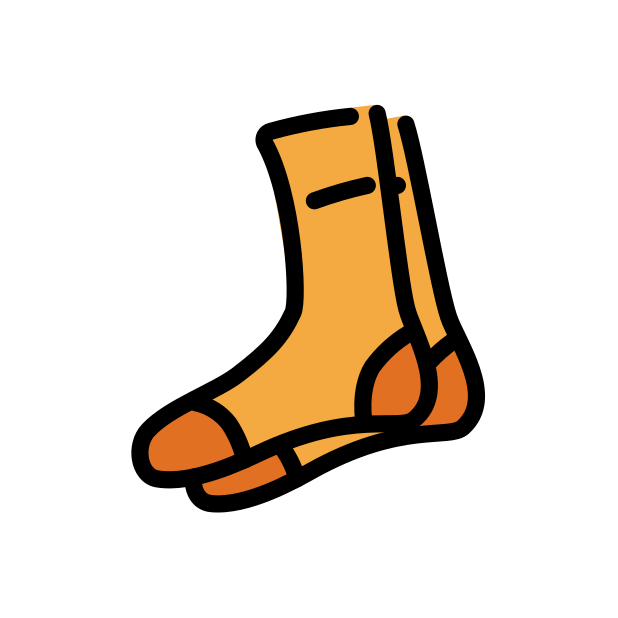
socks